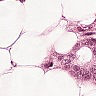
Metastatic tissue present: yes